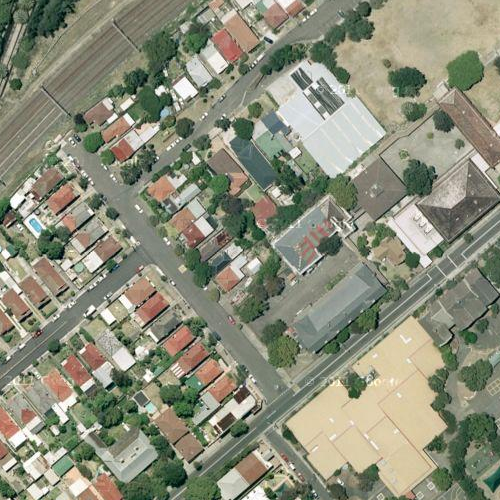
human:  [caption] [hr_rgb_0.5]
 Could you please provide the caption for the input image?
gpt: Lots of houses with red and orange roofs are densely arranged .

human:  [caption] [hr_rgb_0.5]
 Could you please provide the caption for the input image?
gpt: Many houses arranged densely while some roads go through this area .

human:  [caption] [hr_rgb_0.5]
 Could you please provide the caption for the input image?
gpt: There is a residential area with houses arranged neatly while a lwan beside .

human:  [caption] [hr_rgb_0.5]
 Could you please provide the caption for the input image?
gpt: A residential area with houses arranged neatly and some roads go through this area .

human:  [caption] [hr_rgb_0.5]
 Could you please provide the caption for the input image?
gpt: A residential area with houses densely arranged with a lawn beside .